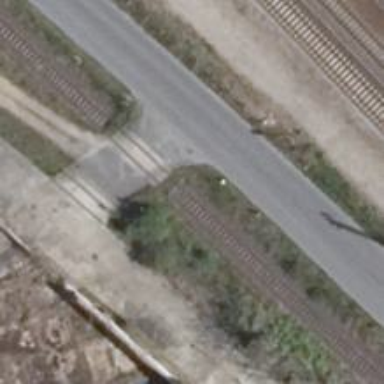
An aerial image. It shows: Level crossing along the railway.